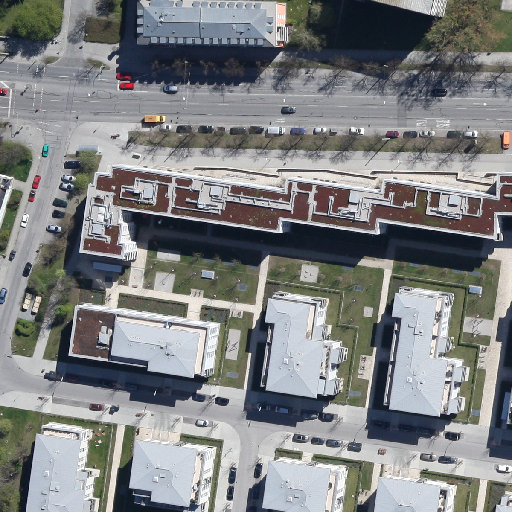
Referring expression: road marking